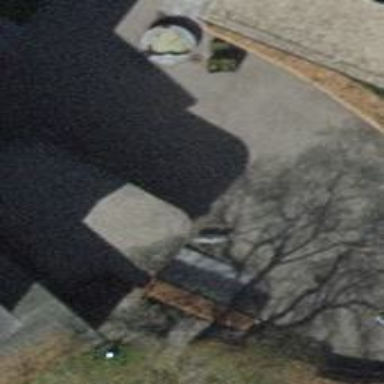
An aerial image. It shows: Close-up view of roof part of building.